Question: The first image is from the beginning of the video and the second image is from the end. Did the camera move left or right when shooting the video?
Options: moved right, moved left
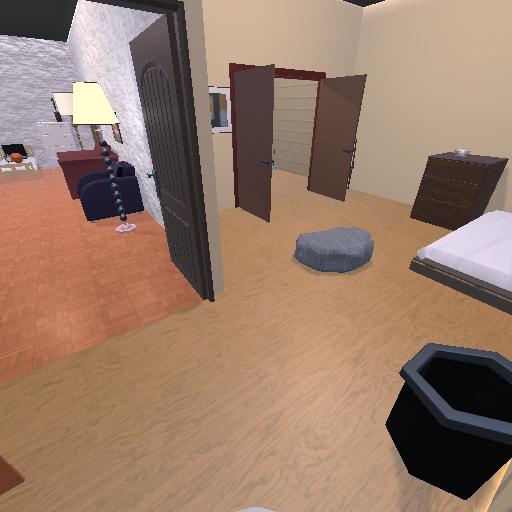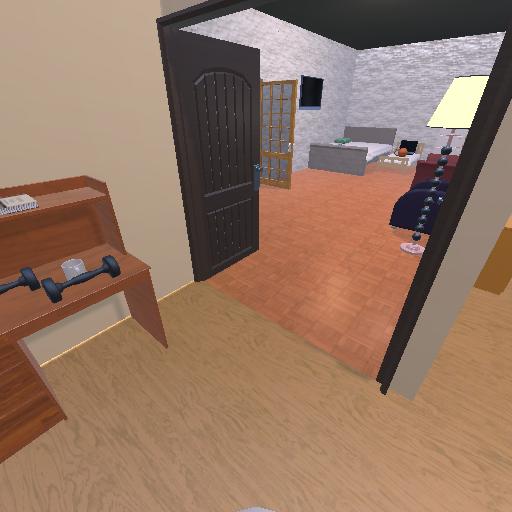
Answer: moved right